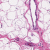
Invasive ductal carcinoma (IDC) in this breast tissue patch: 0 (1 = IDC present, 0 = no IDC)